Question: What is the app called?
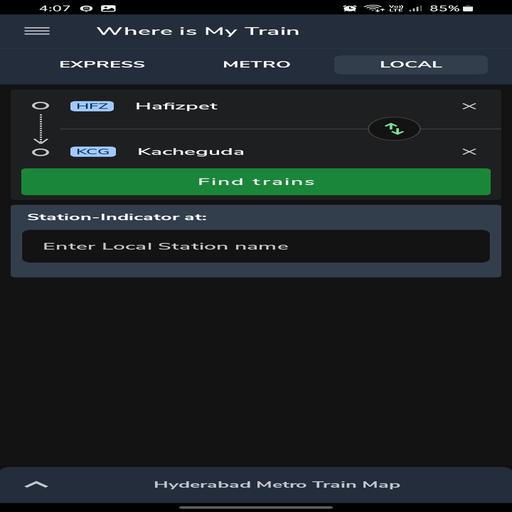
Answer: Where is My Train